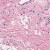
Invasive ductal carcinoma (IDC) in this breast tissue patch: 0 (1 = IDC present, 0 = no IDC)